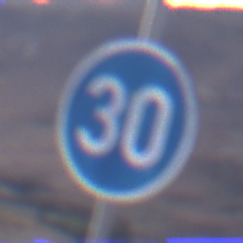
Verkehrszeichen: VorgeschriebeneMindestgeschwindigkeit
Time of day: Dusk
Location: Outdoor (Nature)
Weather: Clear
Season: NotSpecified
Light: Natural